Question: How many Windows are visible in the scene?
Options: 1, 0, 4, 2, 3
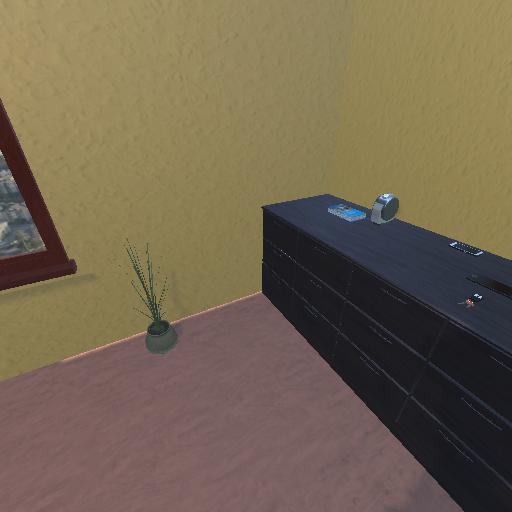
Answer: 1